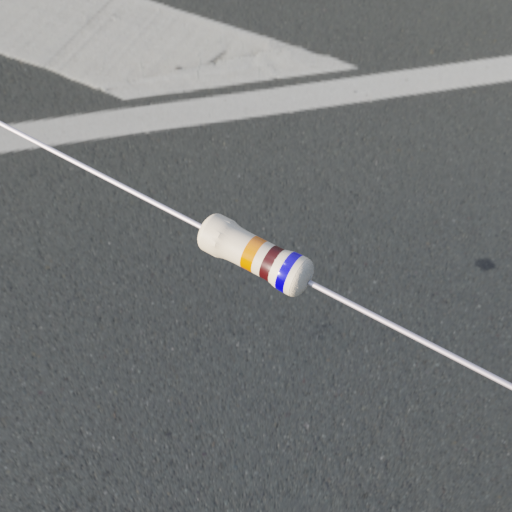
Resistor colour bands (in order): orange, brown, blue